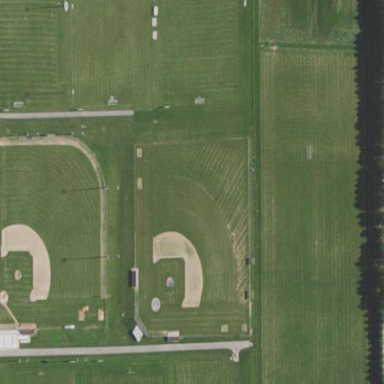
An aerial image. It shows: Baseball pitch for leisure and sports activities.